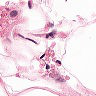
Metastatic tissue present: no